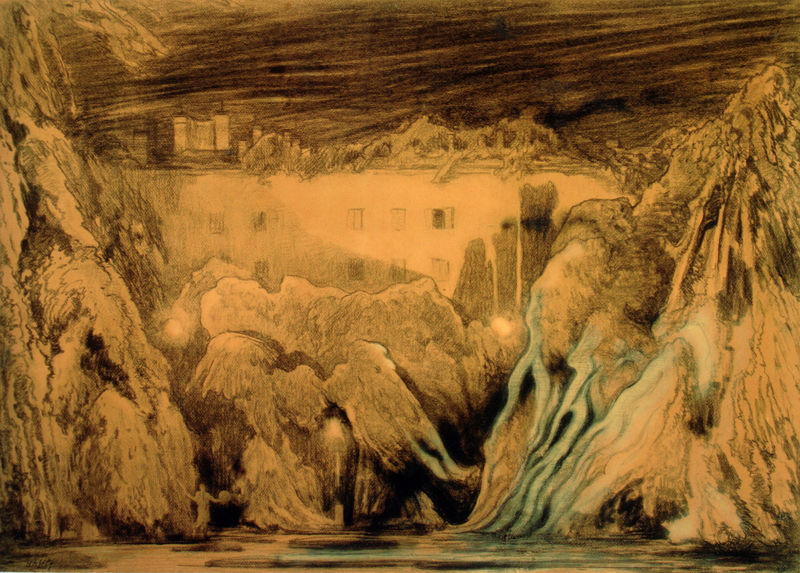
Titel: Bühnenbildentwurf für das Ballett "Jeux"
Künstler: Léon Bakst
Standort: San Antonio
Institution: McNay Art Museum
Schlagwörter: baum, blau, dunkel, himmel, schatten, wasser, bäume, grob, see, fenster, grau, kreide, licht, nacht, schwarz, weiss, zeichnung, eis, gebäude, haus, mensch, bild, häuser, natur, wald, papier, berge, mauer, winter, burg, kohle, kohlezeichnung, himme, fjord, wee, staumauer, enfenster, lnacht